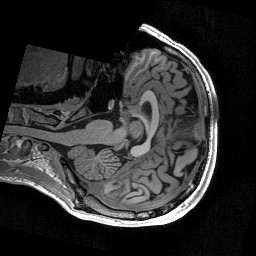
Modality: T1w
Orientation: axial
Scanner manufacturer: siemens
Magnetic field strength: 3 T
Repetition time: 2.53 s
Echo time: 0.00267 s